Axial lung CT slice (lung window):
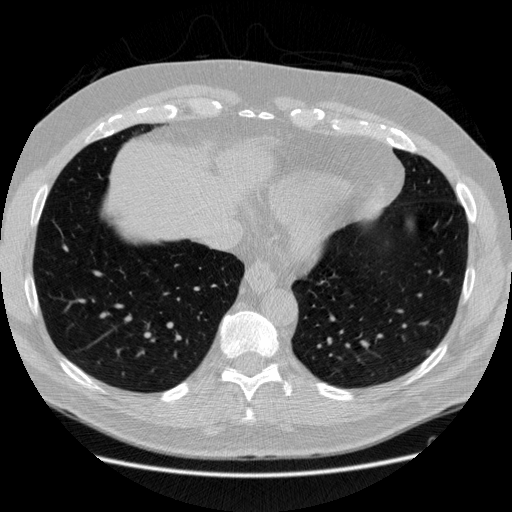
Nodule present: yes
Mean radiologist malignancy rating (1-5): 3